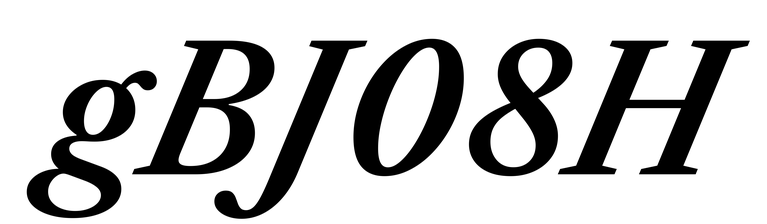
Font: LibreCaslonText-Italic_SemiBold_Italic